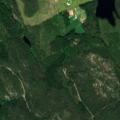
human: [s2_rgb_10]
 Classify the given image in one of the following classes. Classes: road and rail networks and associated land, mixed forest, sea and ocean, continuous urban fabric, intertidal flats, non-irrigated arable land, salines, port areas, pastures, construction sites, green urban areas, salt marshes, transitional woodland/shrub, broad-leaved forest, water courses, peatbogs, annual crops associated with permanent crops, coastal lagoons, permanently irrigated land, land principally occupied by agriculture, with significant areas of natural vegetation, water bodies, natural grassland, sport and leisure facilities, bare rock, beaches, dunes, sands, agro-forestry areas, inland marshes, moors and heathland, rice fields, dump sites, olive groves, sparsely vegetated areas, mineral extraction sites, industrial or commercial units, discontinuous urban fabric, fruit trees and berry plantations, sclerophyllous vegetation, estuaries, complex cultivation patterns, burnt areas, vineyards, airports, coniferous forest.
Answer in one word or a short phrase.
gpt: coniferous forest, mixed forest, water bodies